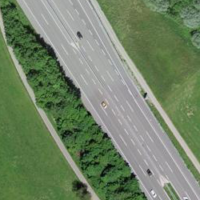
EUNIS habitat code: 57
Species observed at this site:
Milvus milvus